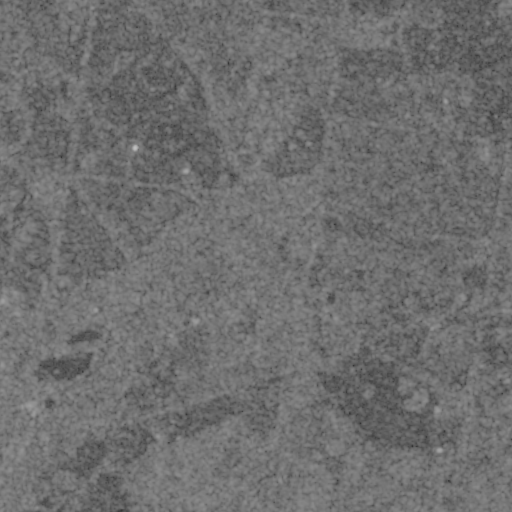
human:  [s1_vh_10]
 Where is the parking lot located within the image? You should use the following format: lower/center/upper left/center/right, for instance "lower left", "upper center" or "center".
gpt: The parking lot is located in the lower left of the image.
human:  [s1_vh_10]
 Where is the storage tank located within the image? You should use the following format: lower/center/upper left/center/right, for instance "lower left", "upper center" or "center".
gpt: The storage tank is located in the upper right of the image.
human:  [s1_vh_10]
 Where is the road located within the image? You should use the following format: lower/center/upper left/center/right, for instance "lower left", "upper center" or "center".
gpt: There is no road in the image.

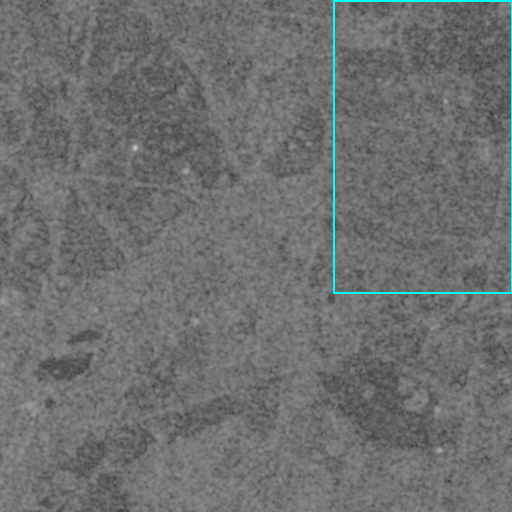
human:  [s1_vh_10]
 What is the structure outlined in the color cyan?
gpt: The structure outlined in cyan is a crop field.
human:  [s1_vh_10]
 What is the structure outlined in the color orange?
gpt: There is no orange outline.